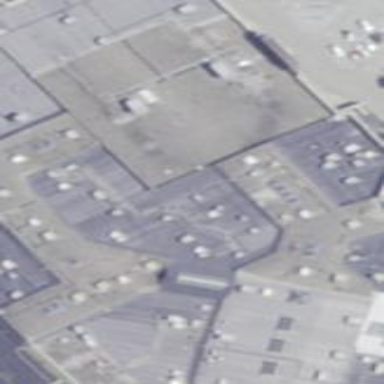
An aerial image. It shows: Department store building.